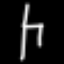
Label: chair